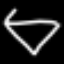
Label: diamond